Question:
This is my array in MongoDB:
cardOwners: Array
0: "9999"
1: "4444"
2: "4444"
3: "4444"
I want to ONLY pull and remove 1 of the "4444" elements in the array, but it pulls away all of them when I try it out.
Is there anything I can do to just remove 1 of the duplicate ones?
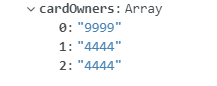
Answer: you can use this approach
'''
let result = await card.findOne({filter })
const index = result.cardOwners.findIndex(element => element === "4444");
result.cardOwners.splice(index, 1);
await result.save()
'''